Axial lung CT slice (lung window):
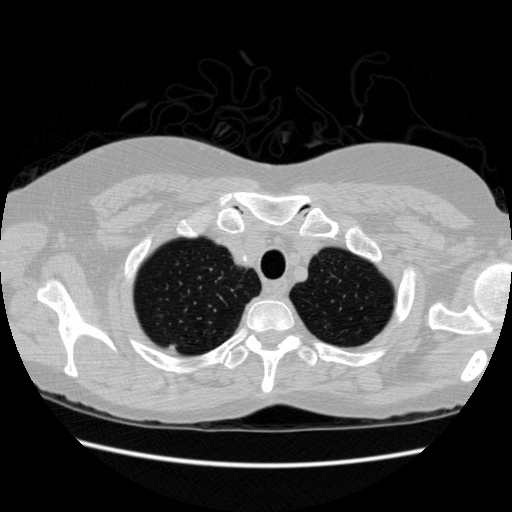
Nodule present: yes
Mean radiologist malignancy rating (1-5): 3